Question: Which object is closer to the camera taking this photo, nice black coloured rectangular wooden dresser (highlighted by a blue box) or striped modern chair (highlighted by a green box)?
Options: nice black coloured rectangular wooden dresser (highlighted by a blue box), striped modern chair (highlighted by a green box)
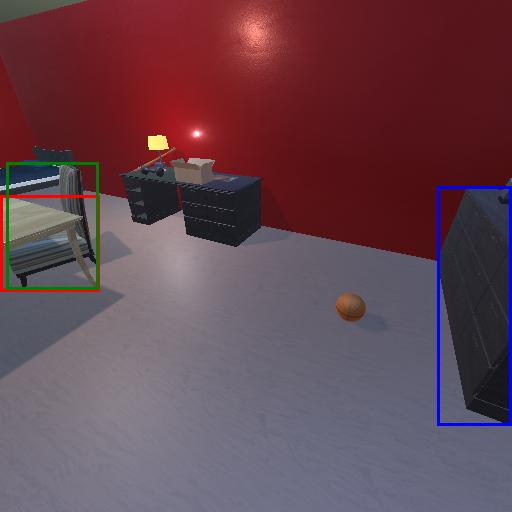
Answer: nice black coloured rectangular wooden dresser (highlighted by a blue box)